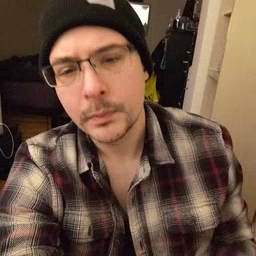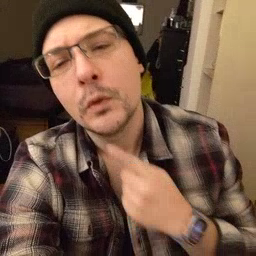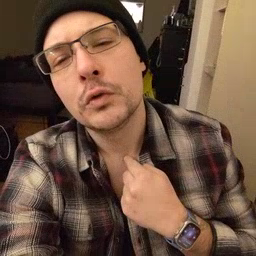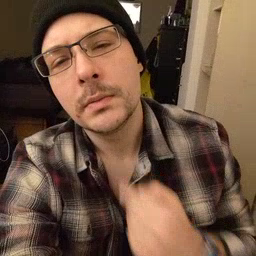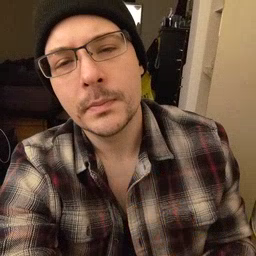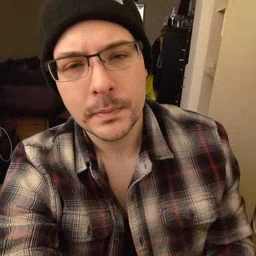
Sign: thirsty